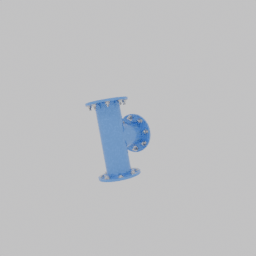
Label: tools